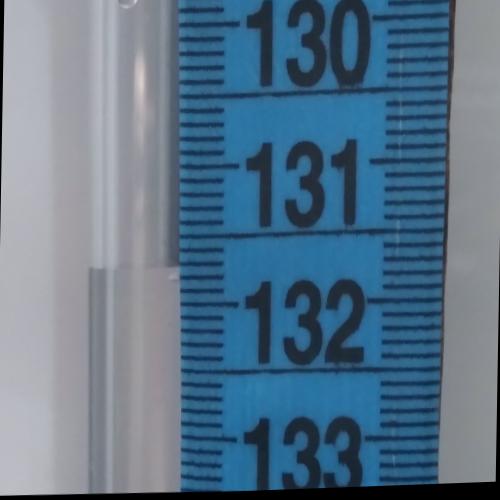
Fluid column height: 131.7 cm